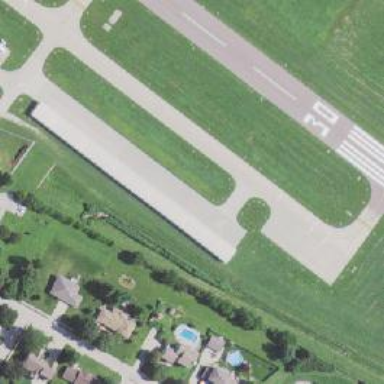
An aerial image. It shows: View of taxiway at the airport.